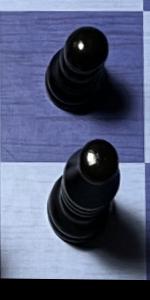
Label: Bishop_Black